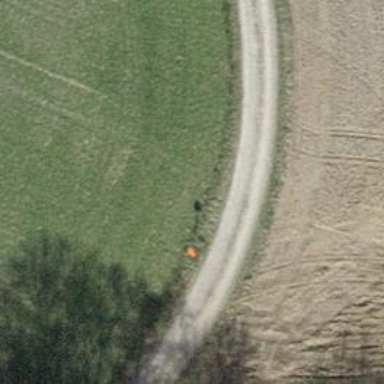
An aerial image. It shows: Pipeline marker.